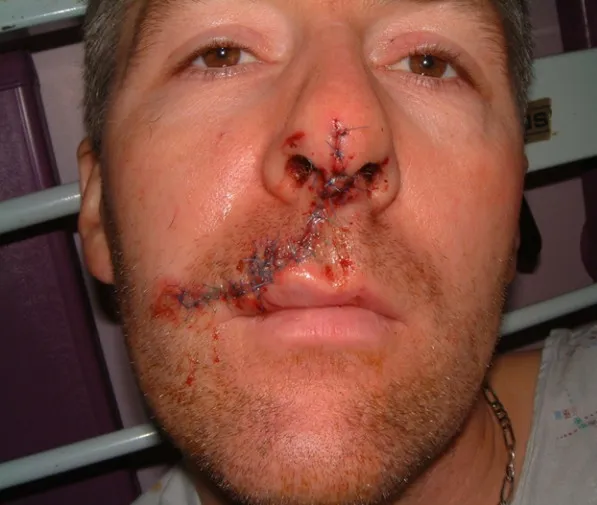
Case 2 - post operative appearance at 24 hours.
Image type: medical_photograph (other_medical_photograph)